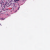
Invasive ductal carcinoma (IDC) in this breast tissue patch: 0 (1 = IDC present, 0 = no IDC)